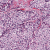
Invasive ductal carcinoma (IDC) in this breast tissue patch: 1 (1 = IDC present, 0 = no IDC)